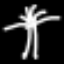
Label: palm tree